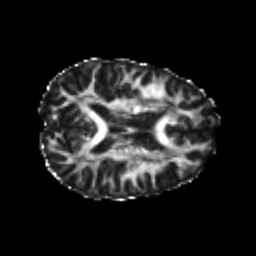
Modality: FA
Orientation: axial
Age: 23
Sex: female
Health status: healthy
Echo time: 0.074 s